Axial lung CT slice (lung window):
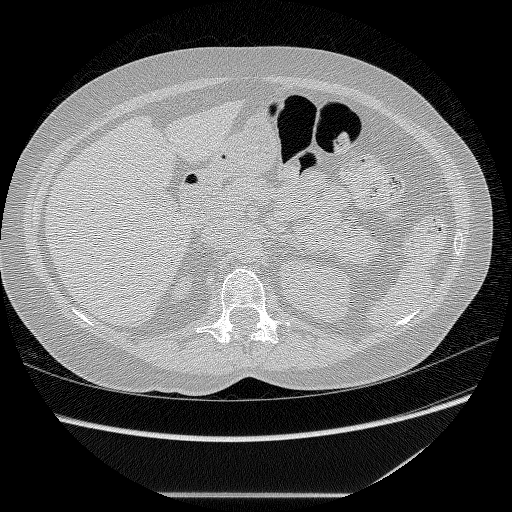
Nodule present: no